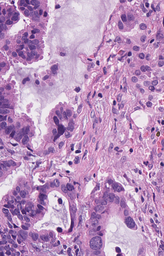
Tumor epithelial tissue: yes
Tumor-associated stroma tissue: yes
Normal tissue: no